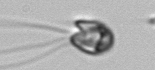
Label: flagellate_morphotype1